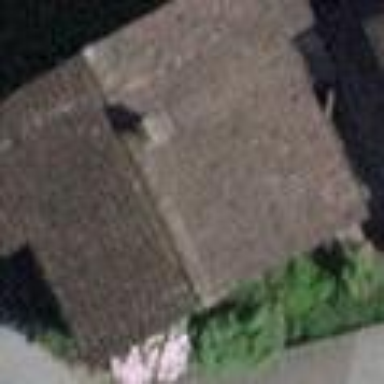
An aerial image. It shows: Detached building.